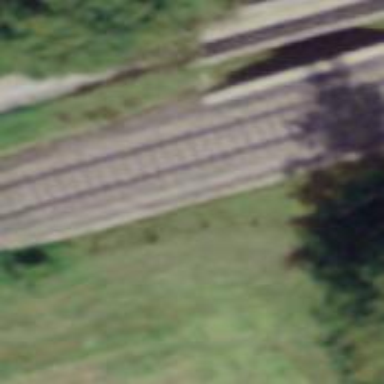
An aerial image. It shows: Bridge with electrified rail tracks and contact line.